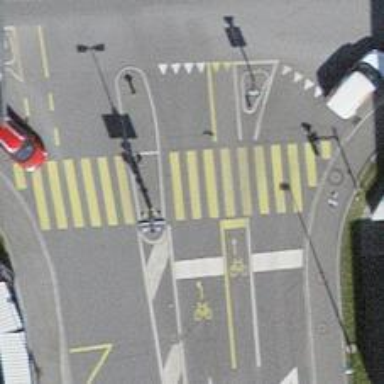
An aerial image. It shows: Footway crossing with yellow zebra markings.